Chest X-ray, PA view. Patient: 58 years old, sex M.
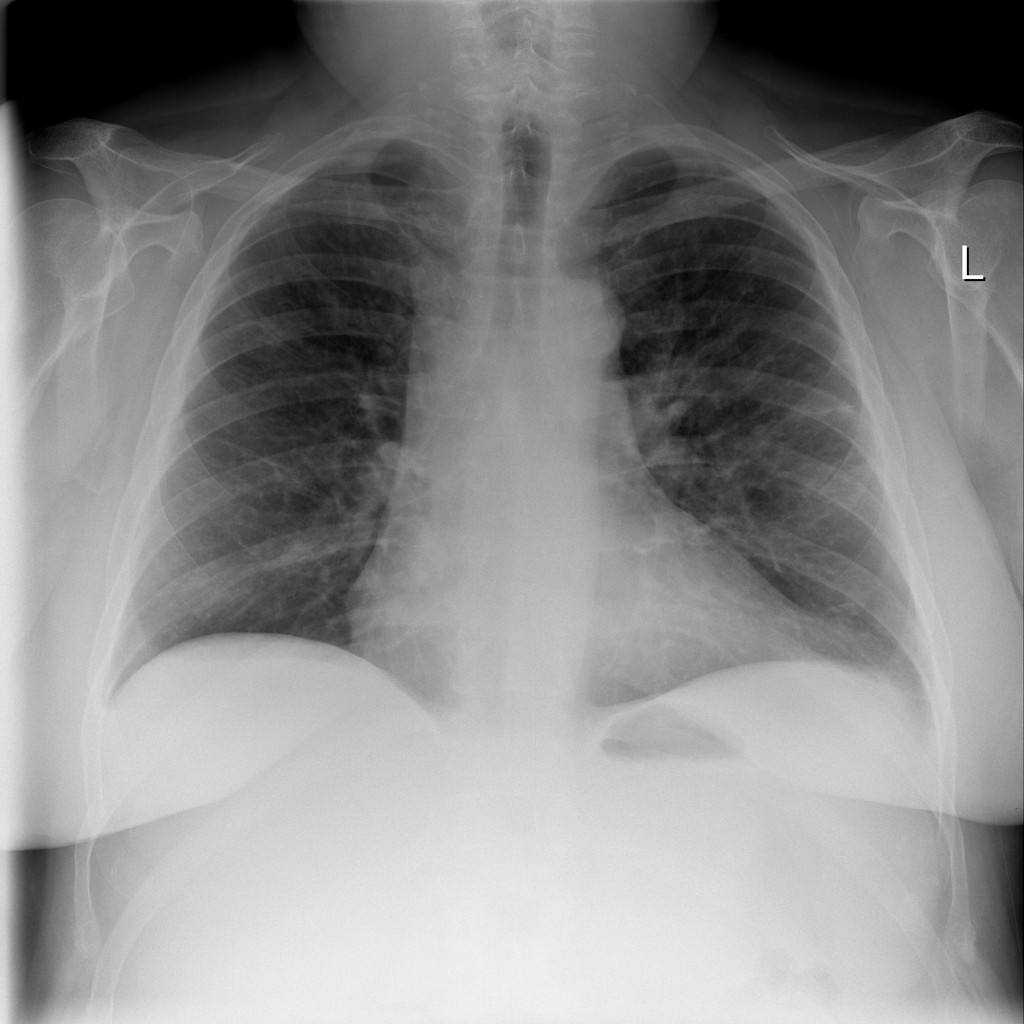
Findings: No Finding